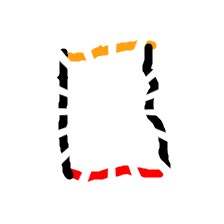
Shape: rectangle